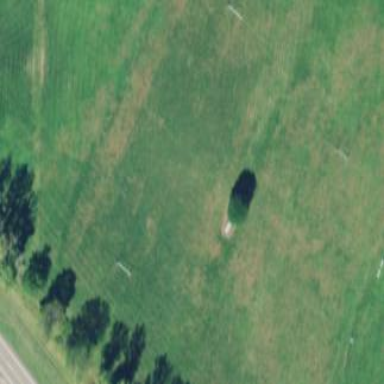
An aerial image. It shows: Rugby pitch with grass surface.